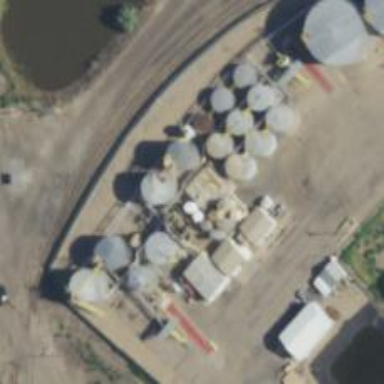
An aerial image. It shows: Storage tank that is man-made.